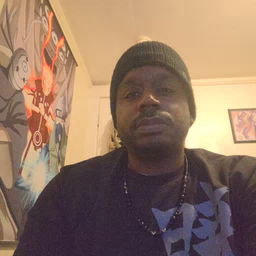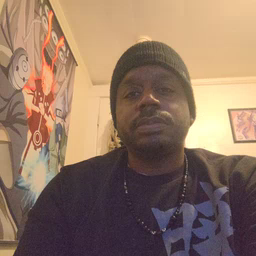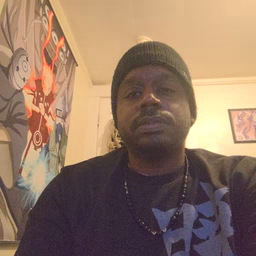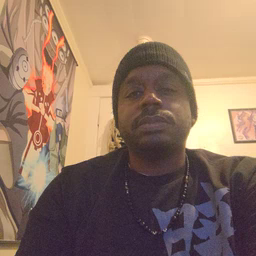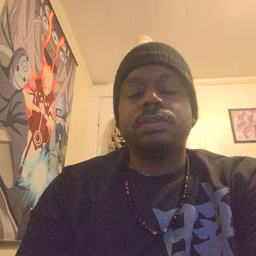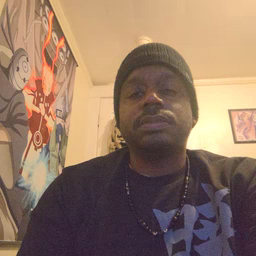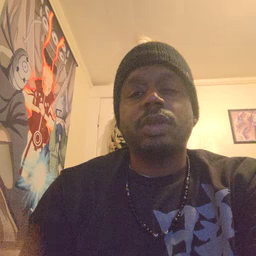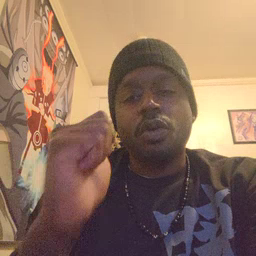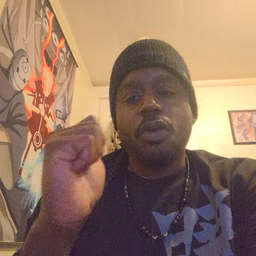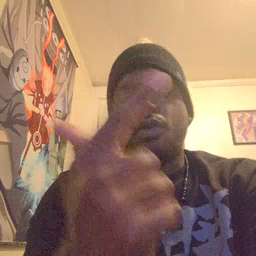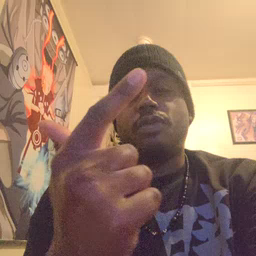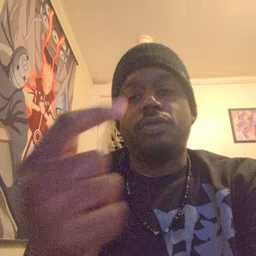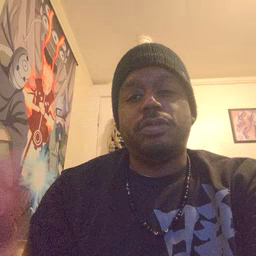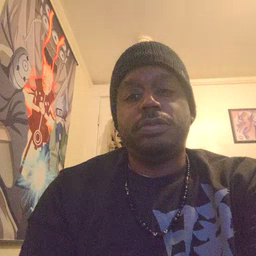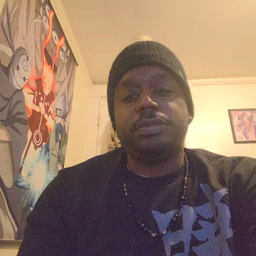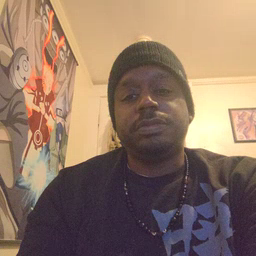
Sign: all